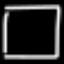
Label: square